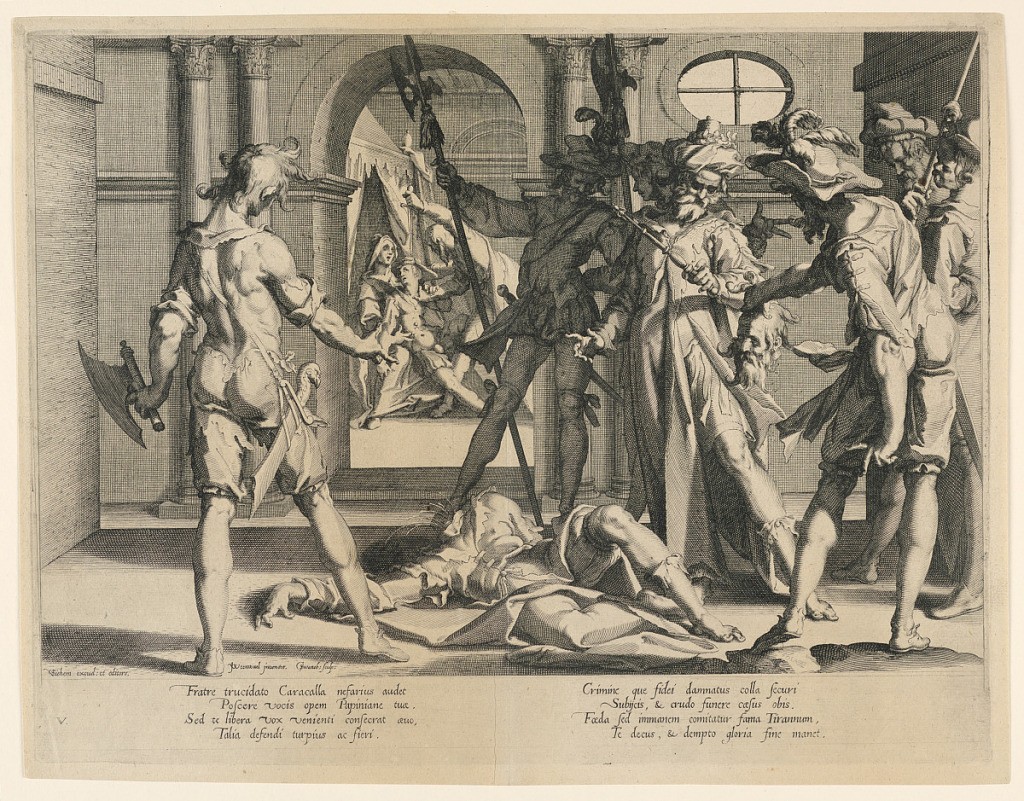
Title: The Beheading of the Roman Judge Papinian, Plate 5 from "Thronus Justitiae"
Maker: Willem van Swanenburg, Dutch, 1580 - 1612
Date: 1609
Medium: Engraving on laid paper
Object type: Print
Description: Interior view of a rectangular room. The beheaded body of Paparian lies obliquely in central foreground. Seven men surround it. In mid-distance a door into adjoining room where another man is being killed. Inscribed, lower left: "Stichem excud et editore J. Wtemwael inv. G. Swaneb. sculp."; lower margin: "Fratre trucidato Caracalla..."